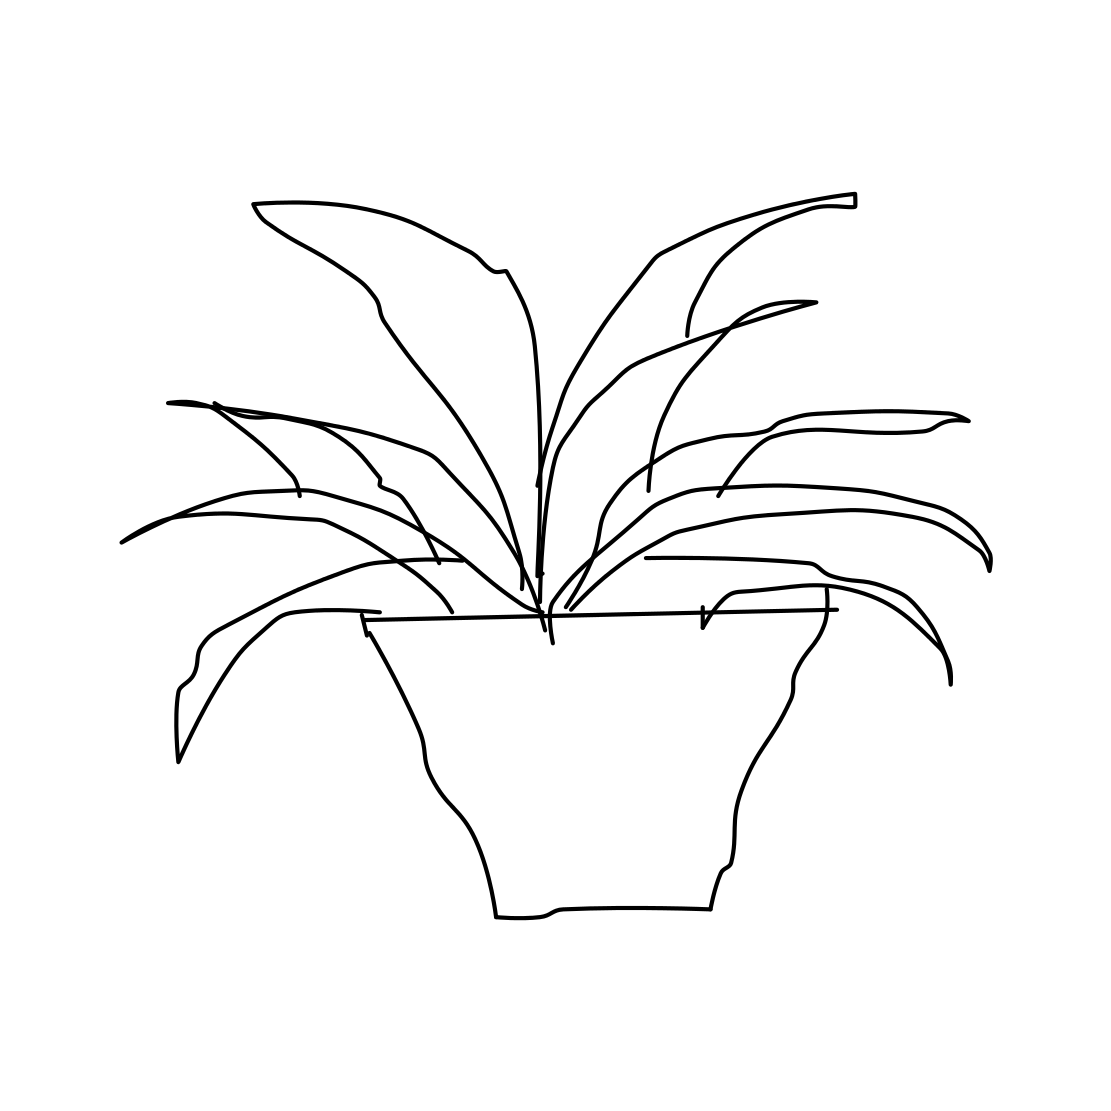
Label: potted plant